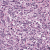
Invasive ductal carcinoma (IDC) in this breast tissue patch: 1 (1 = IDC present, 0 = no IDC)